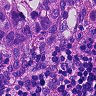
Metastatic tissue present: yes